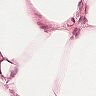
Metastatic tissue present: no